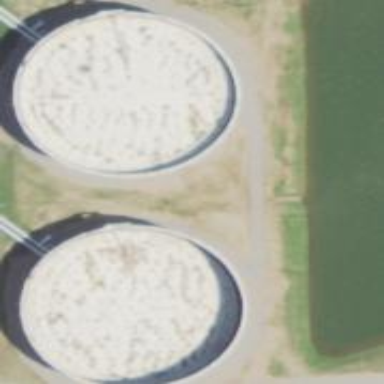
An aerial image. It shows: Storage tank that is man-made.